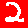
Digit: 2